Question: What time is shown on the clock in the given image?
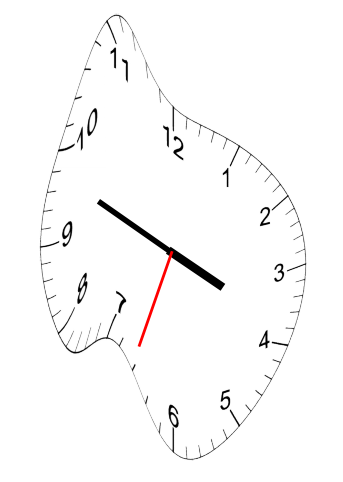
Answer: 03:48:33